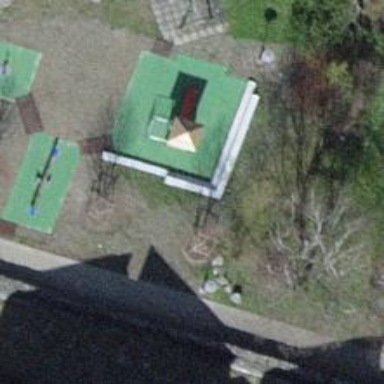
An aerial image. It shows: Playground with castle-themed slide.